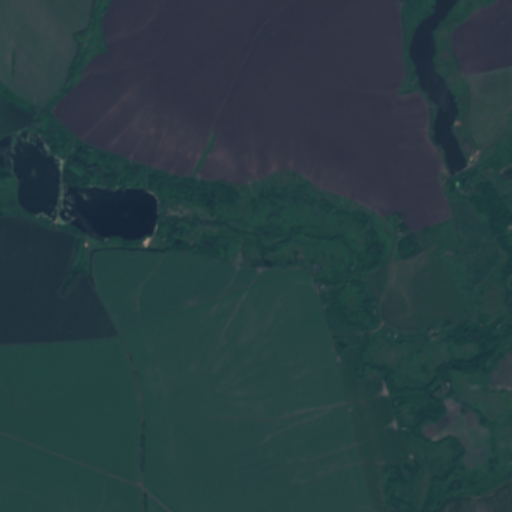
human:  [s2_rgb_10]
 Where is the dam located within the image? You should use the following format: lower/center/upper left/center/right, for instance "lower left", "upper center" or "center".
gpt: The dam is located in the upper left of the image.
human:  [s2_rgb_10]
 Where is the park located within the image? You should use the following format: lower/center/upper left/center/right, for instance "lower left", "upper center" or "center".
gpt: The park is located in the center right of the image.
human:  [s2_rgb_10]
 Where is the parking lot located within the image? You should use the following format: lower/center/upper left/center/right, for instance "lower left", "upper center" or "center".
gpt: There is no parking lot in the image.